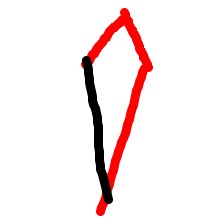
Shape: kite